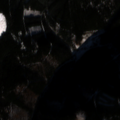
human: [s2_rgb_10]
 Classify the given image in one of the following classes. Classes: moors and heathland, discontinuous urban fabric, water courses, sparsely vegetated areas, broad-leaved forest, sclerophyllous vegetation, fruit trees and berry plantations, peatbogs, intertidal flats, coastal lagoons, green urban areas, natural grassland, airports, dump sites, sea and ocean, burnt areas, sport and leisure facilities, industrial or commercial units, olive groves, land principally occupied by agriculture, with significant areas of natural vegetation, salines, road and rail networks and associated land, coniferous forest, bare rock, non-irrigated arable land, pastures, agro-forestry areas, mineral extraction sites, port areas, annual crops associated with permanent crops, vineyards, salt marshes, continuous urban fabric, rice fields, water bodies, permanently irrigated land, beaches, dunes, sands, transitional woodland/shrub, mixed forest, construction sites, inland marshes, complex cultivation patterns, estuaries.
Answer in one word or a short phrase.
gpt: coniferous forest, mixed forest